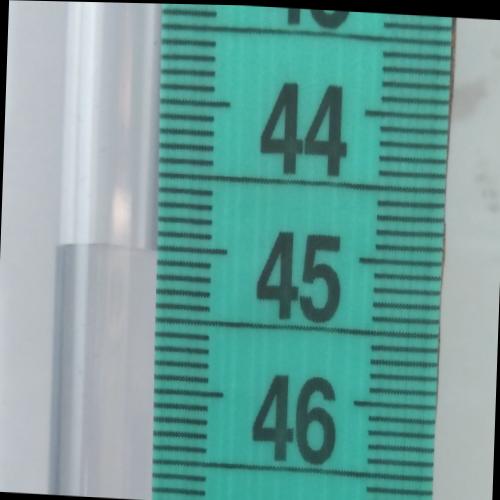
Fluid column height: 45.0 cm